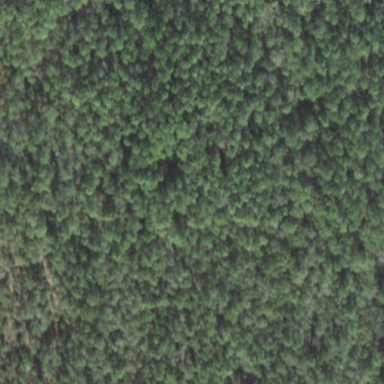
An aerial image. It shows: Mixed leaf woodland.